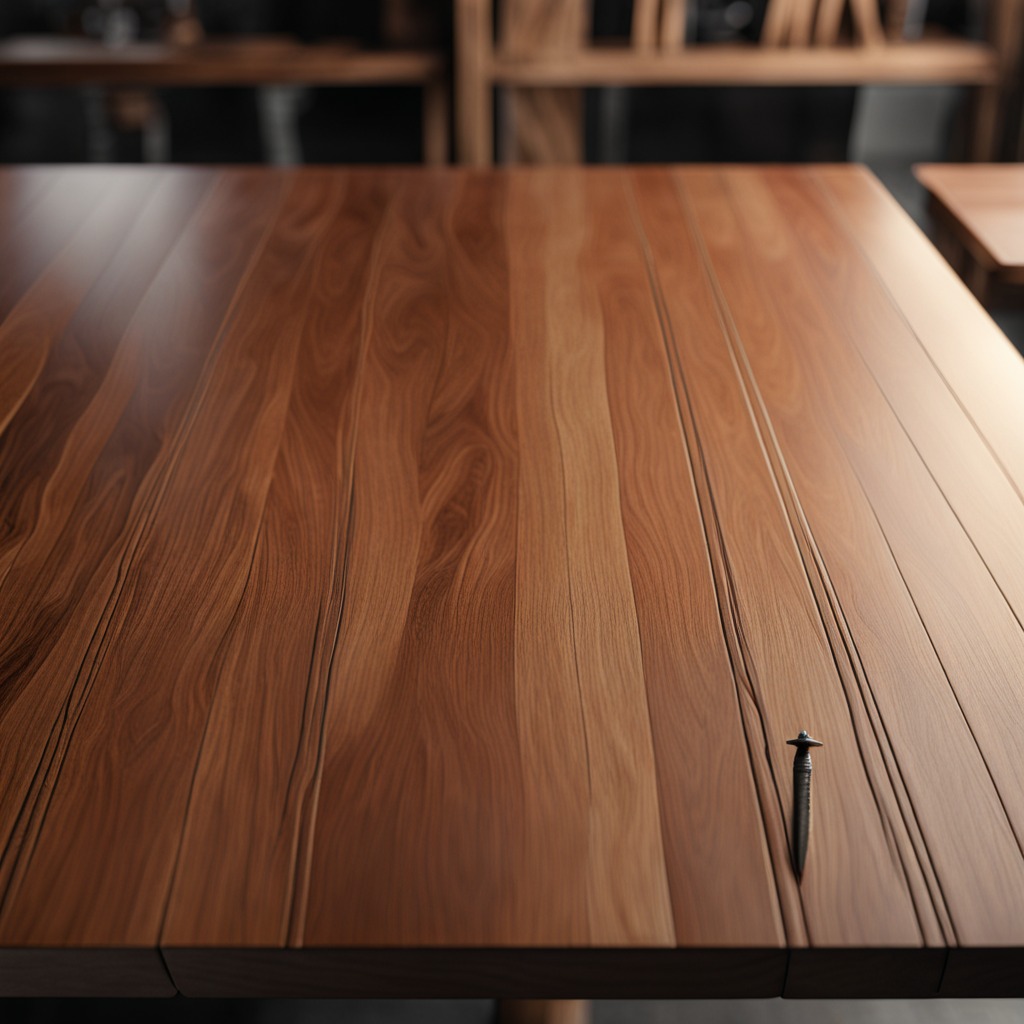
An iron nail is lying on the wooden table in a carpentry studio.